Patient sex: M
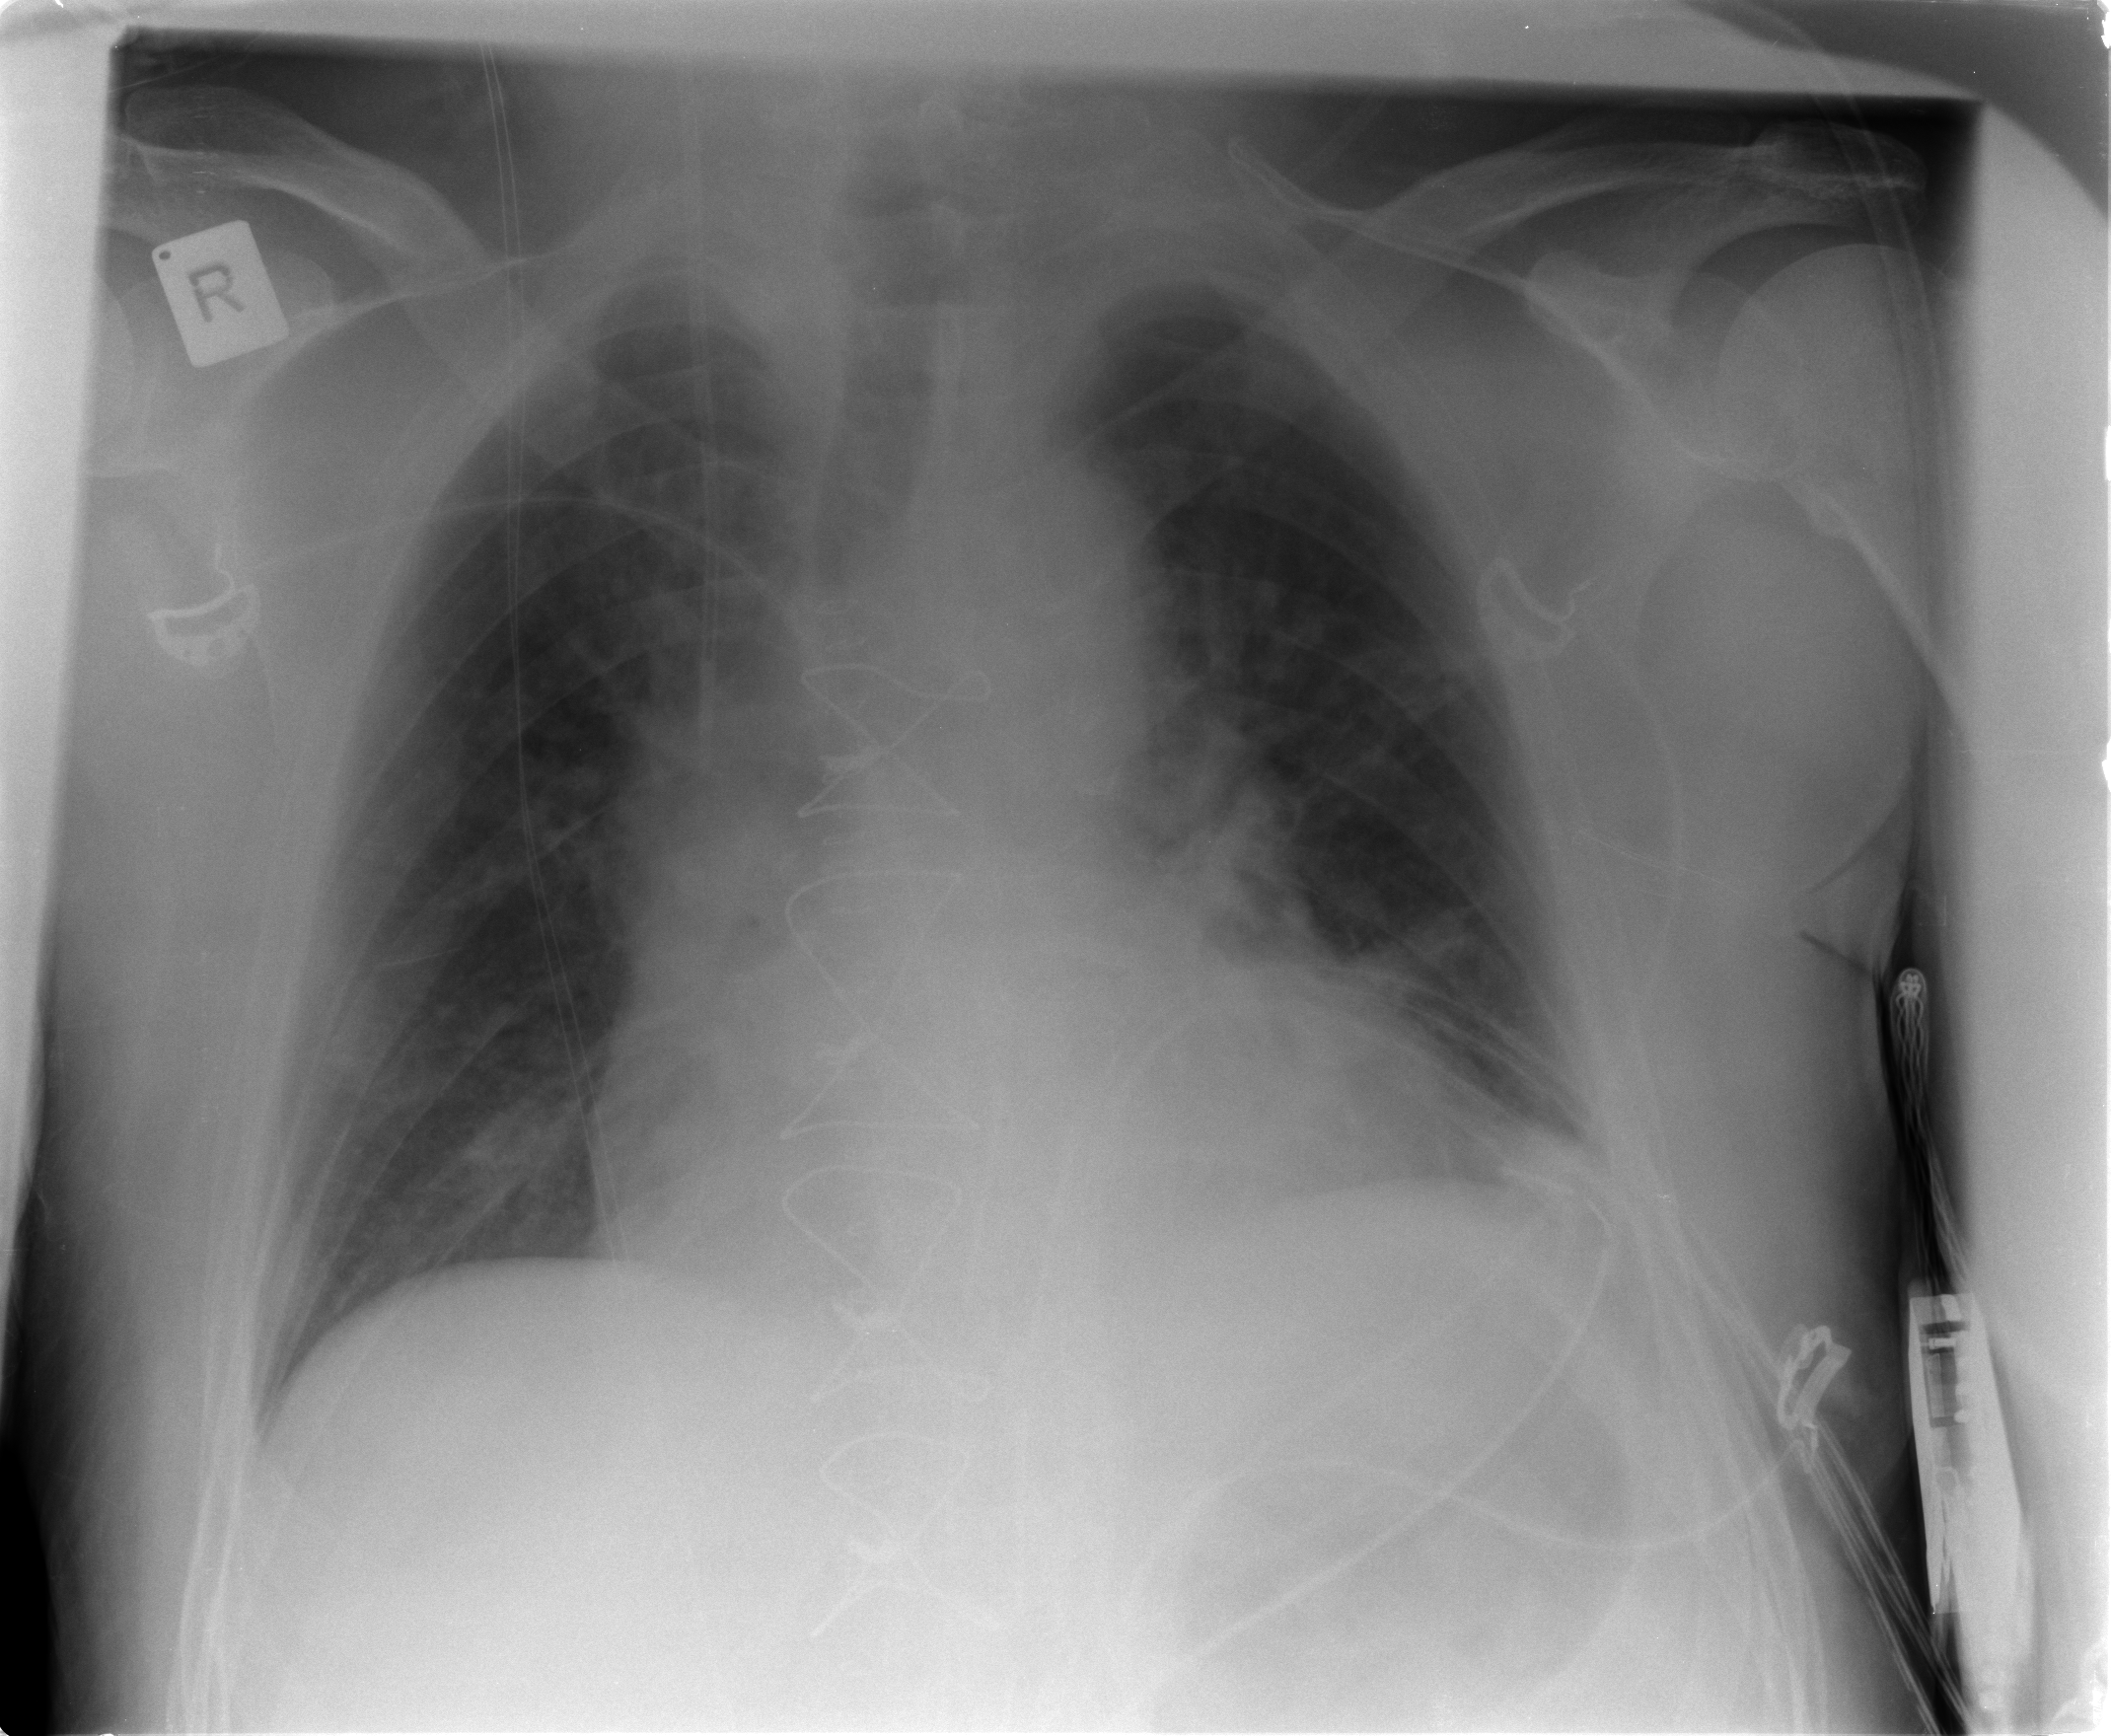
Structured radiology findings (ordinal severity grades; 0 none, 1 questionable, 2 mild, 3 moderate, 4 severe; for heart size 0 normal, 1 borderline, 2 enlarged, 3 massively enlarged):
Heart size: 2
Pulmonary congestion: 2
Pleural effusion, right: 0
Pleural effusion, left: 2
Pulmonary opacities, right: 0
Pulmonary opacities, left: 0
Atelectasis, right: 0
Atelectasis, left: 2